Question: I have a data.frame column with +3000 strings, which I would like to have separated, but they are irregular although with a pattern. Here are some examples, and what I would like them converted into.
00700/Z14P120:xhkg
03988/Z14C3.2:xhkg
6A/F15C0.905:xcme
ADS/X14P56:xeur
AX1/X14P375:xams
BIDU/28X14C250:xcbf
ES/F15C1960:xcme
FUR/M16P8:xams
00700 | P | 120
03988 | C | 3.2
6A | C | 0.905
ADS | P | 56
AX1 | P | 375
BIDU | C | 250
ES | C | 1960
FUR | P | 8
I think this covers all possible lengths and value types for each substring.
The first new column should overwrite the input column and the two other columns should overwrite existing column blanks in the same data.frame
Another complication is that there are data.frame rows which are already formatted correctly, there is however a column which identifies the rows which are not. Below is a piece of the table as .CSV output.

It turned out to be more difficult than anticipated to replace the values in the existing columns, due to issues with NA's, classes and registration of row numbers. Thus I ended up creating temp columns and replacing the entire column, in this fairly ugly and inefficient way.
The code provided by Ananda Mahto does however work brilliantly.
'''
ETO <- as.array(data_results$InstrumentSymbolCode)
ETO <- do.call(rbind,
strsplit(gsub("(.*)/[A-Z0-9]+?([A-Z])([0-9\.-]+)?:.*",
"\1NONSENSESPLIT\2NONSENSESPLIT\3", ETO),
"NONSENSESPLIT", fixed = TRUE))
ETO[data_results$ProductCategoryID!=9] <- ""
temp1 <- array(0,nrow(ETO))
temp2 <- array(0,nrow(ETO))
temp3 <- array(0,nrow(ETO))
for (i in 1:nrow(ETO)){
if (data_results$ProductCategoryID[i]==9) {
temp1[i] <- ETO[i,1]
temp2[i] <- ETO[i,2]
temp3[i] <- ETO[i,3]
} else {
temp1[i] <- as.character(data_results$InstrumentSymbolCode[i])
temp2[i] <- as.character(data_results$PutCall[i])
temp3[i] <- data_results$Strike[i]
}
}
data_results$InstrumentSymbolCode<-as.character(temp1)
data_results$PutCall <- temp2
data_results$Strike <- temp3
'''
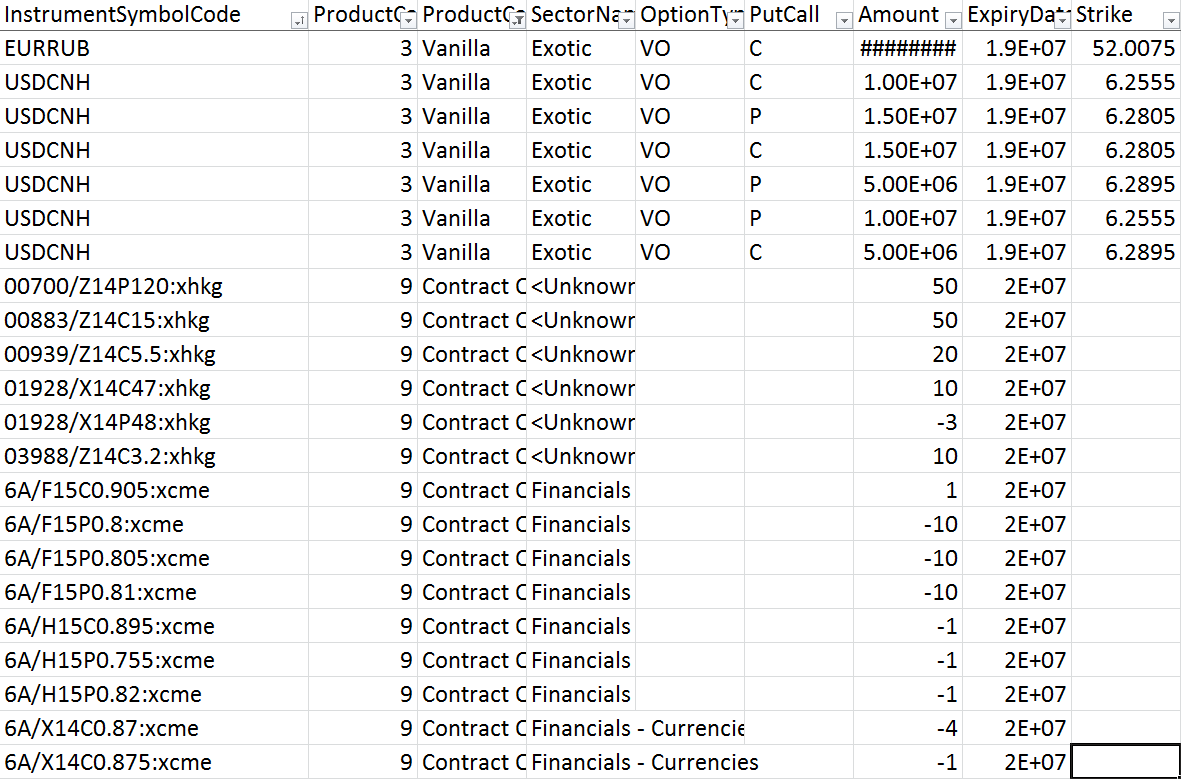
Answer: You can use some regex along with 'strsplit', perhaps something like this:
'''
do.call(rbind,
strsplit(gsub("(.*)/[A-Z0-9]+?([A-Z])([0-9\.-]+)?:.*",
"\1NONSENSESPLIT\2NONSENSESPLIT\3", mydf$v1),
"NONSENSESPLIT", fixed = TRUE))
# [,1] [,2] [,3]
# [1,] "00700" "P" "120"
# [2,] "03988" "C" "3.2"
# [3,] "6A" "C" "0.905"
# [4,] "ADS" "P" "56"
# [5,] "AX1" "P" "375"
# [6,] "BIDU" "C" "250"
# [7,] "ES" "C" "1960"
# [8,] "FUR" "P" "8"
'''
It's not exactly clear where/how you want to replace those values in your original data though.
---
Sample data:
'''
mydf <- data.frame(v1 = c("00700/Z14P120:xhkg", "03988/Z14C3.2:xhkg",
"6A/F15C0.905:xcme", "ADS/X14P56:xeur", "AX1/X14P375:xams",
"BIDU/28X14C250:xcbf", "ES/F15C1960:xcme", "FUR/M16P8:xams"))
'''